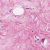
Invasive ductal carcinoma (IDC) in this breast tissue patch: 0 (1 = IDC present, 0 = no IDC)